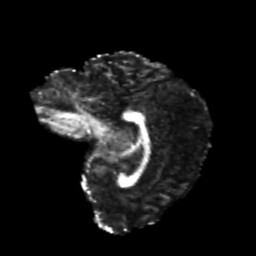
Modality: FA
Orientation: sagittal
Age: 22
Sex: female
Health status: healthy
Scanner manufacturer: philips
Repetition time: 7.391 s
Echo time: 0.08599 s